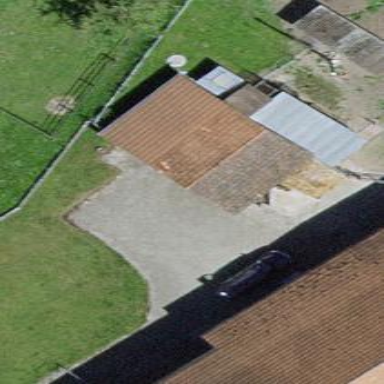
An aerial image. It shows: Garage building.